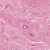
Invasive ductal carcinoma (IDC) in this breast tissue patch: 0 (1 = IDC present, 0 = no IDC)